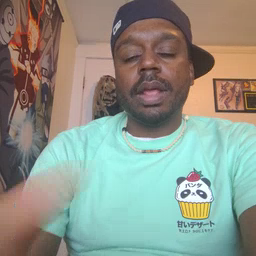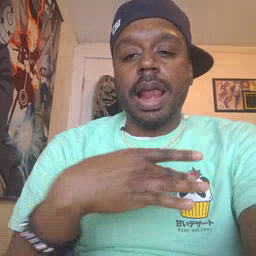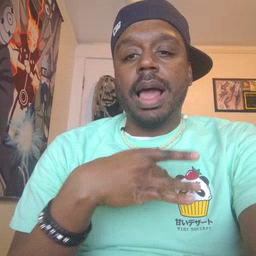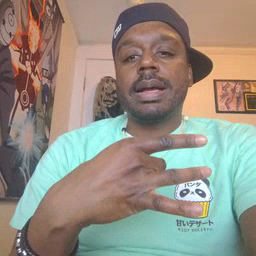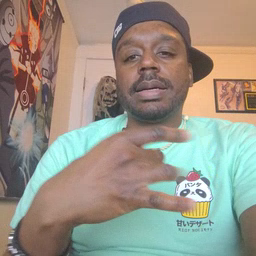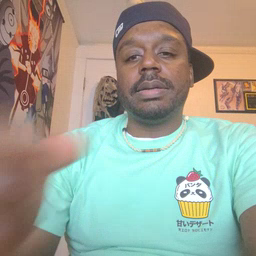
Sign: like